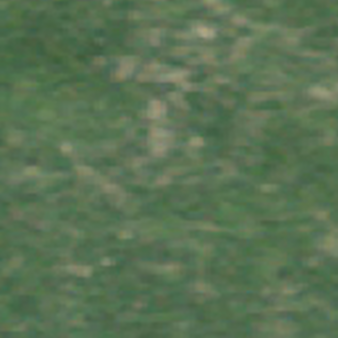
Label: other